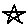
Label: star